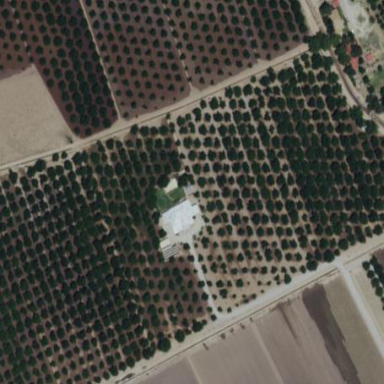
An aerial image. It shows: Orchard.